Field crop: maize
Growth stage: 2
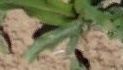
Species: maize